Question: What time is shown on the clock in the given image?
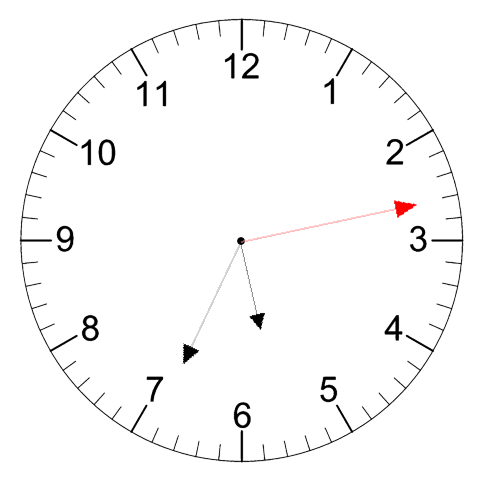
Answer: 05:34:13